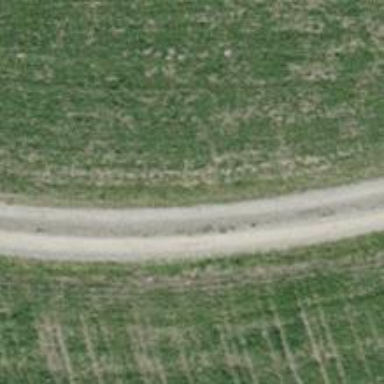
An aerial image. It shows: Gravel track with grade 3 tracktype.